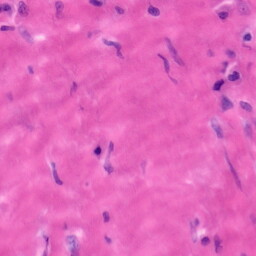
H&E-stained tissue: Tonsil